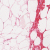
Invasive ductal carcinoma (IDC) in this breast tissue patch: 0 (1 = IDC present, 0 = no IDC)